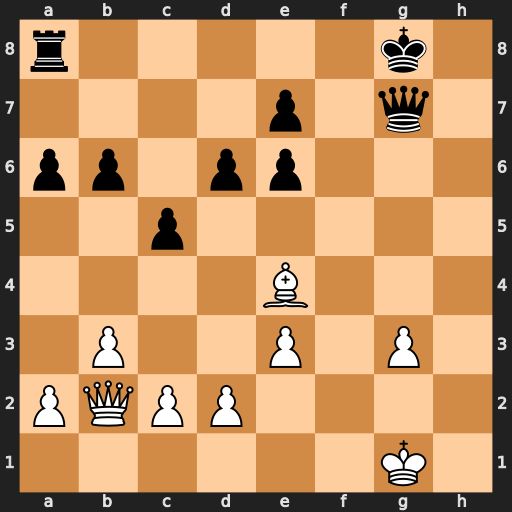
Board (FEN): r5k1/4p1q1/pp1pp3/2p5/4B3/1P2P1P1/PQPP4/6K1
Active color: w
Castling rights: -
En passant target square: -
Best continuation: Qxg7+ Kxg7 Bxa8